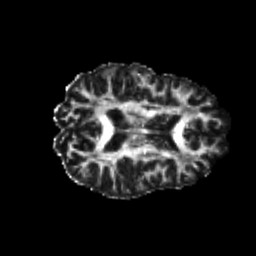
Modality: FA
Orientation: axial
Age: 24
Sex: female
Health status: healthy
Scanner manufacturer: philips
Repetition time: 7.389 s
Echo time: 0.08599 s